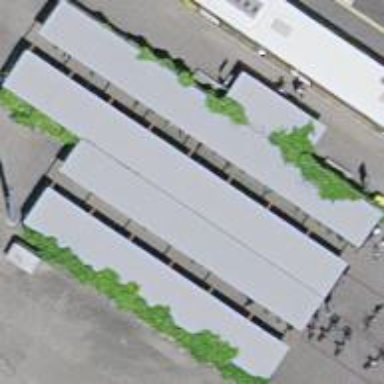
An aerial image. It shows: Bicycle parking facility with wall loops located on the roof of building.